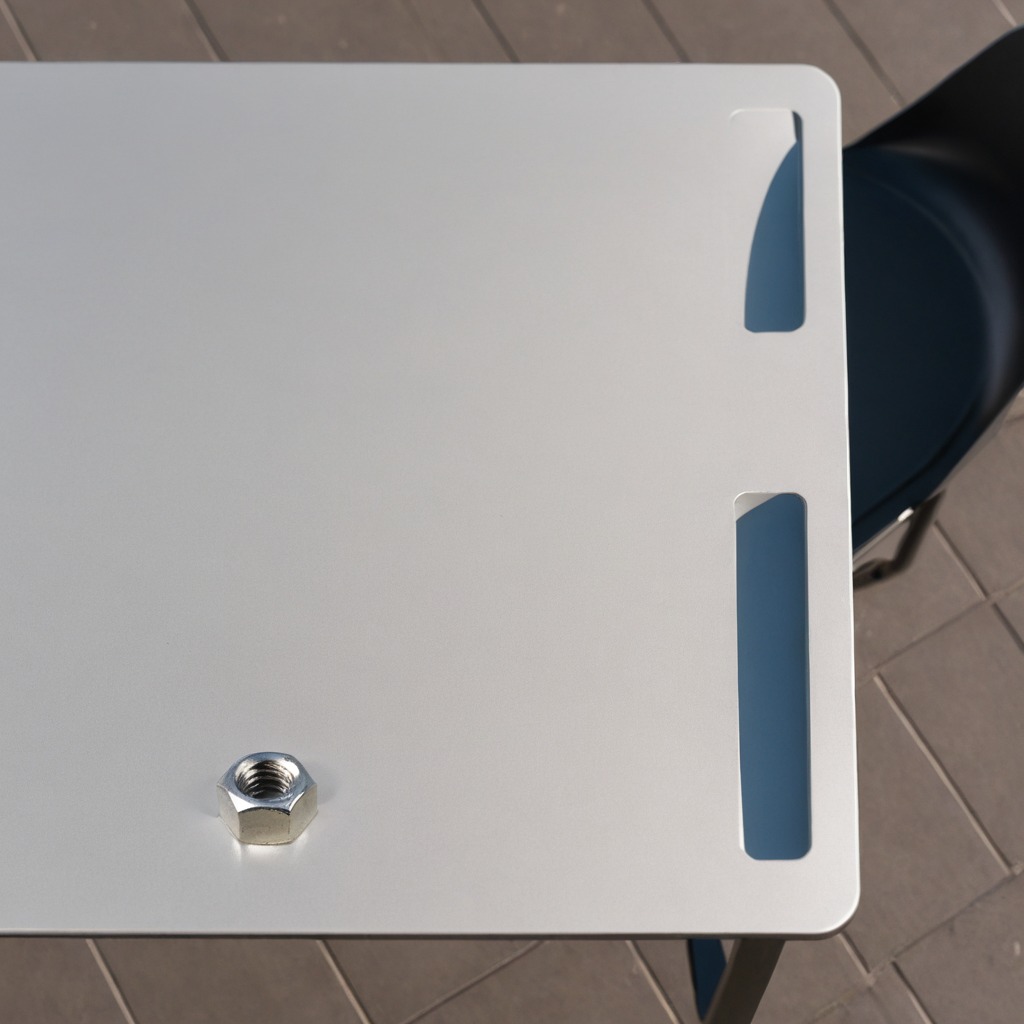
A metal nut is lying on a clean utility table in a temporary outdoor tool station.